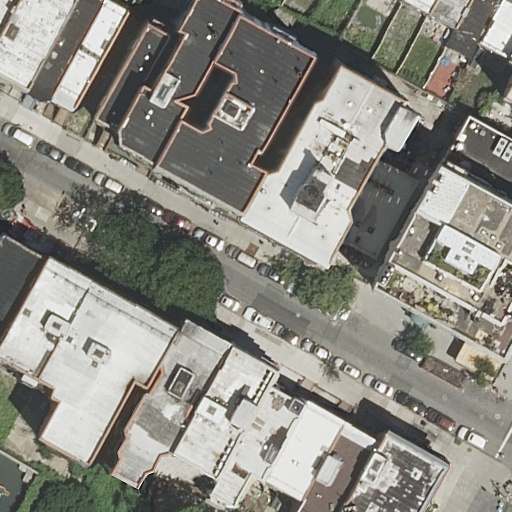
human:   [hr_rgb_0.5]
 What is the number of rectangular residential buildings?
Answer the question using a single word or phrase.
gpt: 15

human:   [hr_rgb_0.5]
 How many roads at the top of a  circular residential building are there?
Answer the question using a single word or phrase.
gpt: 0

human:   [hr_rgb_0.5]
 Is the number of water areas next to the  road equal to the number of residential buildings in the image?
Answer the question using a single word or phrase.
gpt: no

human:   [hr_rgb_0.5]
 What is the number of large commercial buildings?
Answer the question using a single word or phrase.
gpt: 0

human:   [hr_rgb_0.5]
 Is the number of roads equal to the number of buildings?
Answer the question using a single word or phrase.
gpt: no

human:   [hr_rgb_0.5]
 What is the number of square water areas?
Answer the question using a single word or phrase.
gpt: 0

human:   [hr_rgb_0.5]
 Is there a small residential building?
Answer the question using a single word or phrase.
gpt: yes

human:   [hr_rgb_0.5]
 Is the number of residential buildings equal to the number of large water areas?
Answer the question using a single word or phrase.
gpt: no

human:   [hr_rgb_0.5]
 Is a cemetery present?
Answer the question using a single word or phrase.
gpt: no

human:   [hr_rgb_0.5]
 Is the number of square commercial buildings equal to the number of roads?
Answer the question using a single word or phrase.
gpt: no

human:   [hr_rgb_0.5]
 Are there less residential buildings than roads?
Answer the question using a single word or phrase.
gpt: no

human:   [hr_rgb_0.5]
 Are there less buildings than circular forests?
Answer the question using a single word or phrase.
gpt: no

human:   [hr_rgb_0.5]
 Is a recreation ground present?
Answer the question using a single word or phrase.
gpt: no

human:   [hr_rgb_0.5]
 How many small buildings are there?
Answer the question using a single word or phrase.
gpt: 11

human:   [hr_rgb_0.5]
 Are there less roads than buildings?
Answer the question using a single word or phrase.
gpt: yes

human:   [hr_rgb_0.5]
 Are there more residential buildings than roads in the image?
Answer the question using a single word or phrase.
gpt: yes

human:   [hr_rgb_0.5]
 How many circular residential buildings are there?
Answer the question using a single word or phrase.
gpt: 0

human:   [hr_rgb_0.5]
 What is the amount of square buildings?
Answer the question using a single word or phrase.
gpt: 0

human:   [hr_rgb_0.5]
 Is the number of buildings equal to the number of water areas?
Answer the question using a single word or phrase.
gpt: no

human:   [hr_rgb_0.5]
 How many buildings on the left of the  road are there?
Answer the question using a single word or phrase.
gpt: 10

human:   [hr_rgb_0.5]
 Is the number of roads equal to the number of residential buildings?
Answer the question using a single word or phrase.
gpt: no

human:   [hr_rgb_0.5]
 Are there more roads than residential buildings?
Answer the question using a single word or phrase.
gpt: no

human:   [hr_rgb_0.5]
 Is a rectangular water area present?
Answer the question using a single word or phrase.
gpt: no

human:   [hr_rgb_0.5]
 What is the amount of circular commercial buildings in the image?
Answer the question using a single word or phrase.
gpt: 0

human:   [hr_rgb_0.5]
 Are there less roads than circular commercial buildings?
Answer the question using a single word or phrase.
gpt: no

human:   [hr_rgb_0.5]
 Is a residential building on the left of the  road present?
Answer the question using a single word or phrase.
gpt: yes

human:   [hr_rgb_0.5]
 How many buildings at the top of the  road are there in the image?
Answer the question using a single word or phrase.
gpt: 13

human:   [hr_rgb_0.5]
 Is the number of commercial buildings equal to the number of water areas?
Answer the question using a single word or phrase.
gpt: yes

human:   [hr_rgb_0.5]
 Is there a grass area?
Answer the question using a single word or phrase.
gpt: no

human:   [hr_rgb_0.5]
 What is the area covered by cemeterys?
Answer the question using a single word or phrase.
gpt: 0m2

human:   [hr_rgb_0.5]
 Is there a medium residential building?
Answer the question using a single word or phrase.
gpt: yes

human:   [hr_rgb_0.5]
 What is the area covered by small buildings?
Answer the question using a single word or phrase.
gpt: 276m2

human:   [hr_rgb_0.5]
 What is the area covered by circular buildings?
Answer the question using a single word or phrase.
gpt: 0m2

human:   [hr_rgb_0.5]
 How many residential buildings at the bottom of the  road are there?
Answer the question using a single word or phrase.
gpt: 7

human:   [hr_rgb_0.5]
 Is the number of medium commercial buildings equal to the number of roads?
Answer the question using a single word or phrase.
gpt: no

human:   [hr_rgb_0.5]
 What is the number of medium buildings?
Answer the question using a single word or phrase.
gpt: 8